Aerial crown-view tile of a tropical tree (Barro Colorado Island, Panama), acquired 20241112:
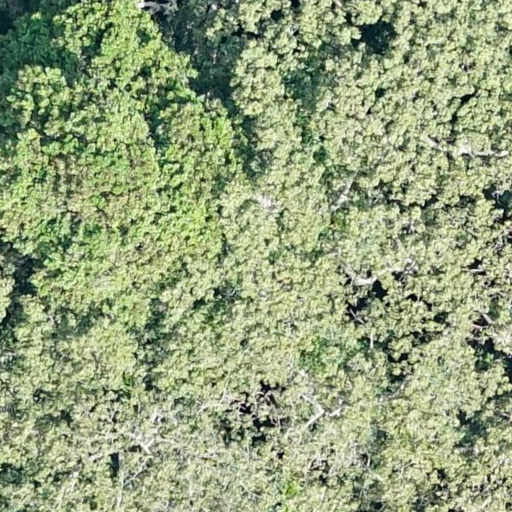
Species: Ceiba pentandra
GBIF accepted scientific name: Ceiba pentandra
Crown area: 827.58 m²